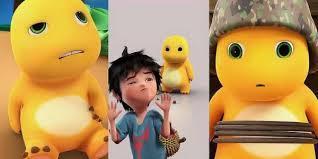
Label: nailong